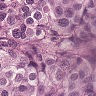
Metastatic tissue present: yes